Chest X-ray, PA view. Patient: 55 years old, sex F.
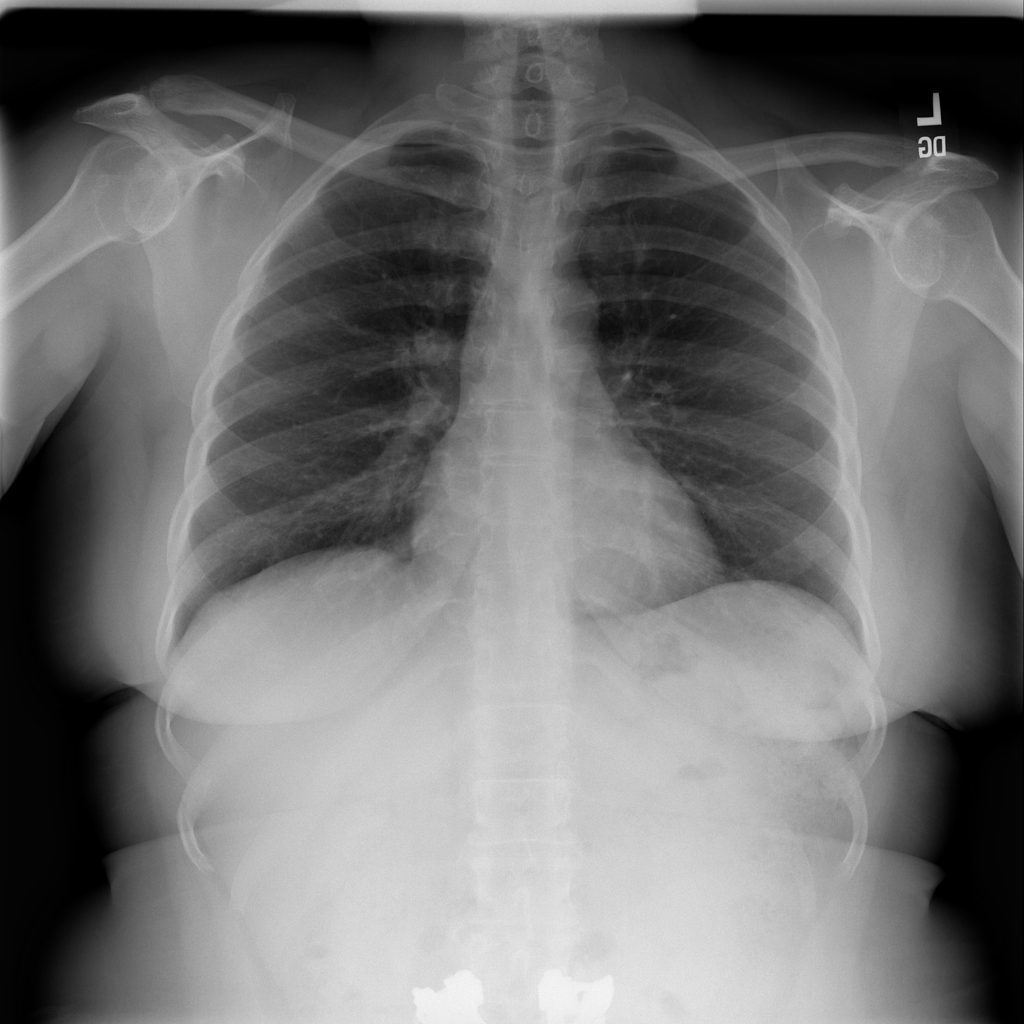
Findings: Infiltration